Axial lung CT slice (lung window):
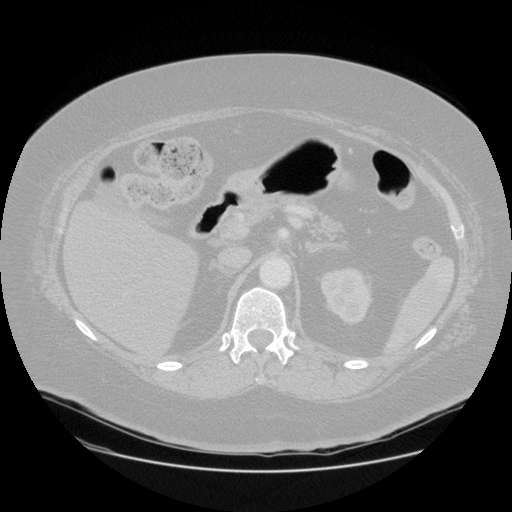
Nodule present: no